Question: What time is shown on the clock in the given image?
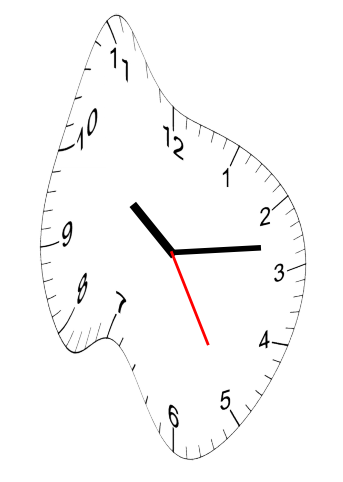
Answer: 10:13:25